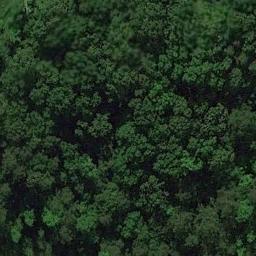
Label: forest